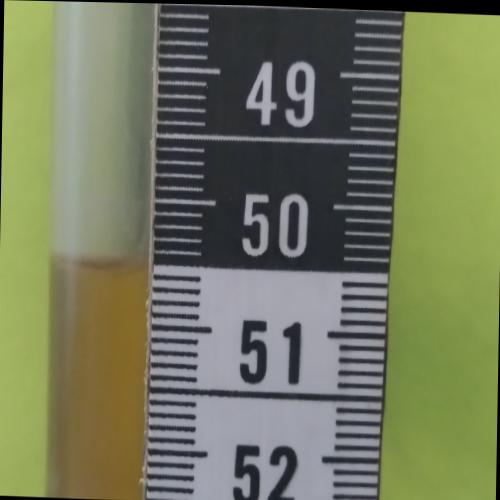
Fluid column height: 50.5 cm